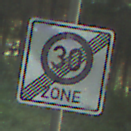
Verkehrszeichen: EndeZone30
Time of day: MorningAfternoon
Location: Outdoor (Nature)
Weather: Clear
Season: NotSpecified
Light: Natural